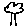
Label: tree